Question: Suppose you have an NxN maze with a Knight, Princess and Exit.

There is also an evil Witch that is planning to block 'M' squares (set them on fire). She will set all these blocks on fire before the Knight makes his first move (they alternate turns).
Given the map to the maze, and M, can you decide in O(N^2) whether the Knight will be able to reach the princess, and then the exit, for any choice of blocks by the Witch (meaning - can the Witch make choices that would prevent the Knight & Princess from escaping)?
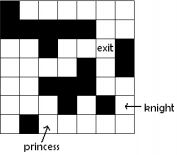
Answer: This problem seems to be equivalent to determining if there exists 'M + 1' distinct paths from the knight to the princess, and 'M + 1' distinct paths from the princess to the exit. If there are only 'M' distinct paths from the knight to the princess (or princess to exit), the witch can just burn one square from each path, blocking the rescue (and, alas, any chance of a happily-ever-after romance between them).
For example, the maze in your question has two distinct paths from the knight to the princess, and two distinct paths from the princess to the exit. Thus, the which can burn 'min(2, 2)' to prevent escape.
The number of distinct paths between two points can be found by using a <URL> connecting them if they are adjacent and both white. The maximal network flow from the one point to another represents the number of distinct paths between them.
The <URL>', as requested.
As others have pointed out, the above solution prevents going into and out of nodes being used more than once; not the nodes themselves.
We can modify the flow graph to avoid being used more than once by giving each cell four input edges, a single guard edge, and four output edges (each having a weight of 1) as follows:

The output edge of one cell corresponds to the input of another. Each cell can now only be used for one path, as the guard edge can only have a flow of 1. Sink and source cells remain unchanged. We still have a constant number of edges per cell, leaving the complexity of the algorithm unchanged.